Question: I'm using 'com.mchange.v2.c3p0.ComboPooledDataSource' as my datasource for an in a 'Spring MVC' web project.
Here's my bean properties configurations for this class:
'''
<bean id="pmiDataSource" class="com.mchange.v2.c3p0.ComboPooledDataSource"
destroy-method="close">
<property name="driverClass" value="oracle.jdbc.driver.OracleDriver" />
<property name="jdbcUrl" value="jdbc:oracle:thin:@//server:port/SID" />
<property name="user" value="****" />
<property name="password" value="****" />
<property name="acquireIncrement" value="3" />
<property name="initialPoolSize" value ="10" />
<property name="minPoolSize" value="10" />
<property name="maxPoolSize" value="15" />
</bean>
'''
here, no matter how I set the pool size, it doesn't change the threads number of 'ThreadPoolAsynchronousRunner'.
e.g
1.
'''
<property name="minPoolSize" value ="1" />
<property name="initialPoolSize" value="1" />
<property name="maxPoolSize" value="15" />
'''
2.
'''
<property name="minPoolSize" value="5" />
<property name="initialPoolSize" value ="6" />
<property name="maxPoolSize" value="15" />
'''
I always have 3 thread in my JVisual VM

: help help!
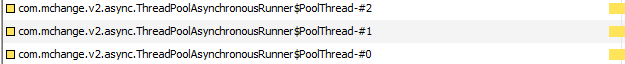
Answer: The config parameter you are looking for is <URL>.